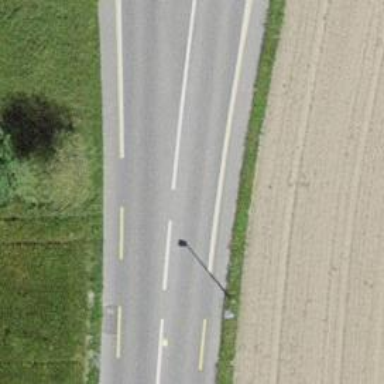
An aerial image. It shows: Secondary road with asphalt surface and dedicated cycle lane.